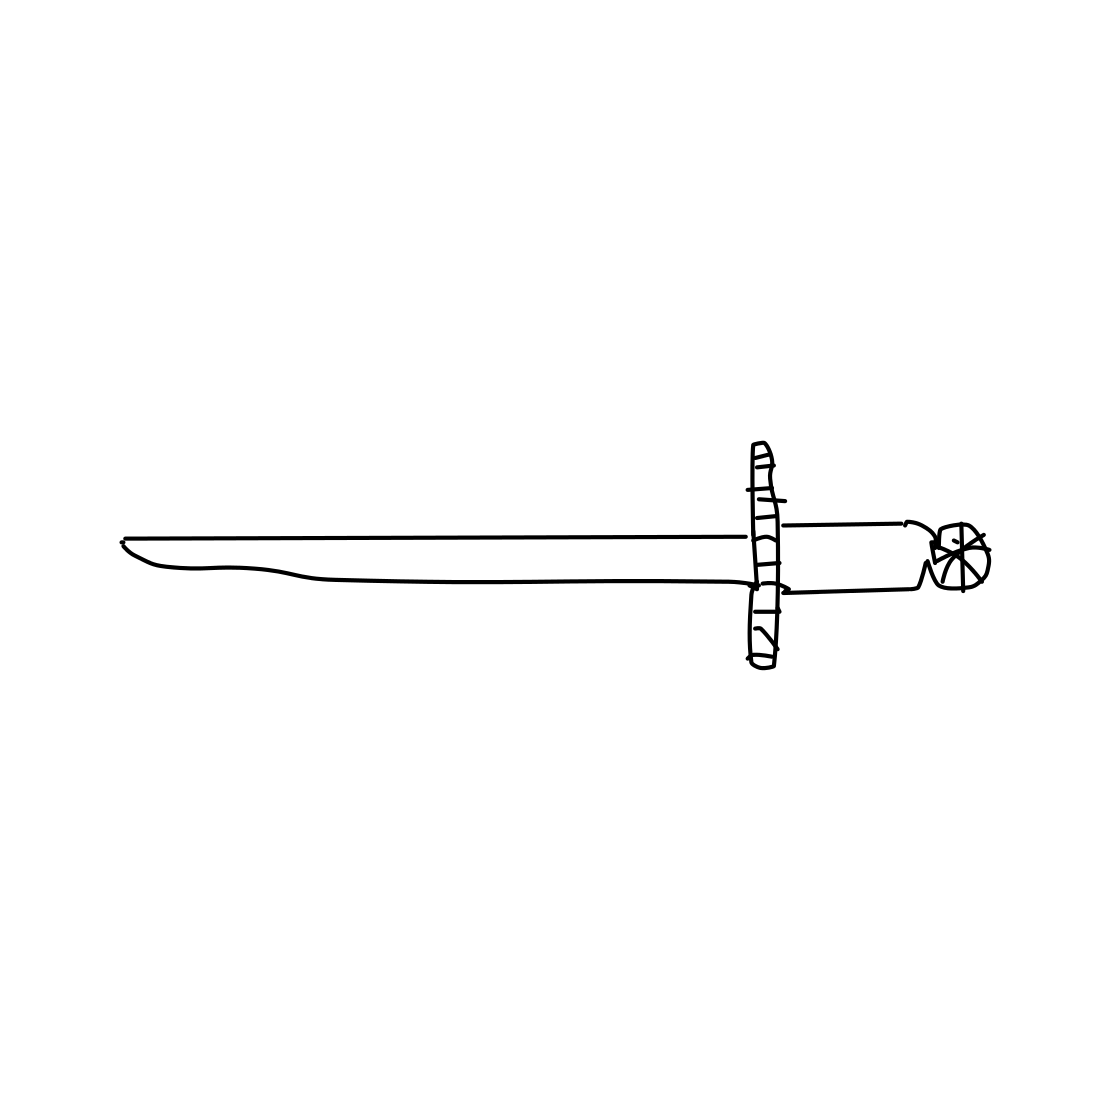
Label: sword